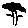
Label: tree